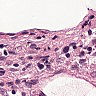
Metastatic tissue present: no